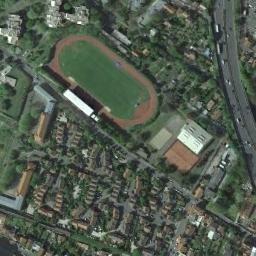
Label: ground_track_field